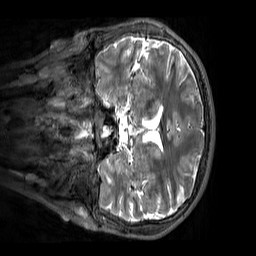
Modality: T2w
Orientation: coronal
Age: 11
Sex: male
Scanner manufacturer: siemens
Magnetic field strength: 3 T
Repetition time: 3.2 s
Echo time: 0.408 s